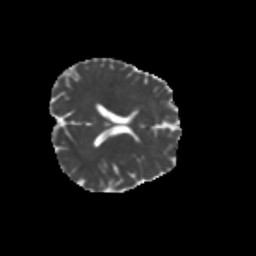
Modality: MD
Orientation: axial
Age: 29
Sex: male
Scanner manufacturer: siemens
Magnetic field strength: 3 T
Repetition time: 1.8 s
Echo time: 0.07 s